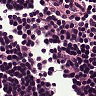
Metastatic tissue present: no